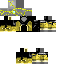
A female skeleton skin with dark skin, wearing blonde helmet dressed in a yellow hoodie and black pants, featuring a closed mouth.